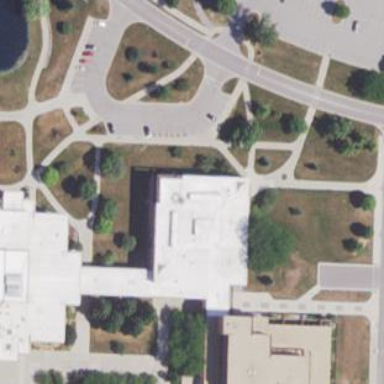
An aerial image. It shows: School building.